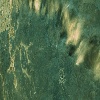
Label: land